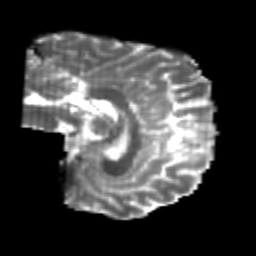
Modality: T2w
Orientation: sagittal
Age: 24
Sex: male
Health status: healthy
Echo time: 0.074 s